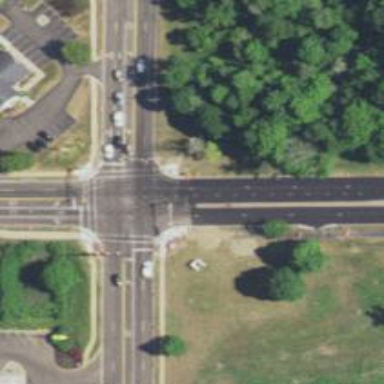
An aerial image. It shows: Marked road crossing.